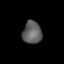
Tissue: lung
Cell type: Endothelial cells
Senescence score: 0.5688
Nuclear area (px): 418
Mean DAPI intensity: 95.888